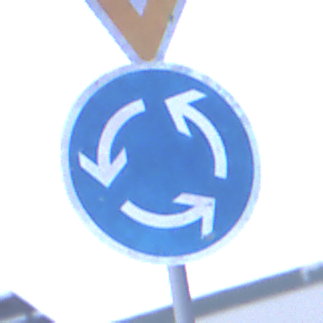
Verkehrszeichen: Kreisverkehr
Zusatzzeichen oben: VorfahrtGewaehren
Umgebung: Outdoor, Suburban
Tageszeit: SunriseSunset
Wetter: PartlyCloudy
Licht: Natural
Jahreszeit: NotSpecified
Kontrast: LowContrast